Aerial crown-view tile of a tropical tree (Barro Colorado Island, Panama), acquired 20250818:
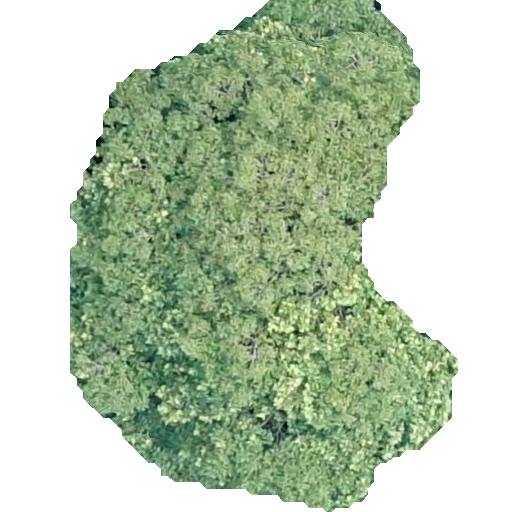
Species: Dipteryx oleifera
GBIF accepted scientific name: Dipteryx oleifera
Crown area: 207.854 m²